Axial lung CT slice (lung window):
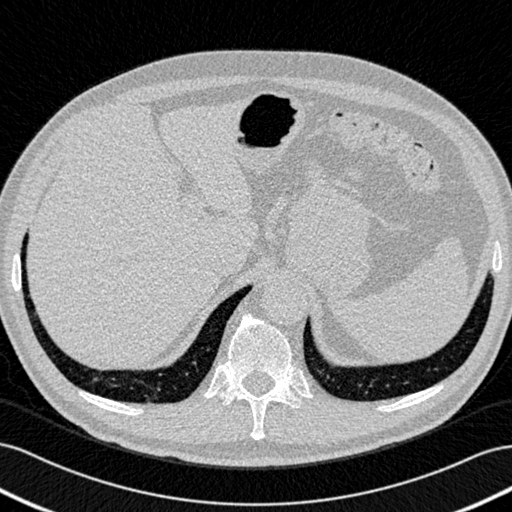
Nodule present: no